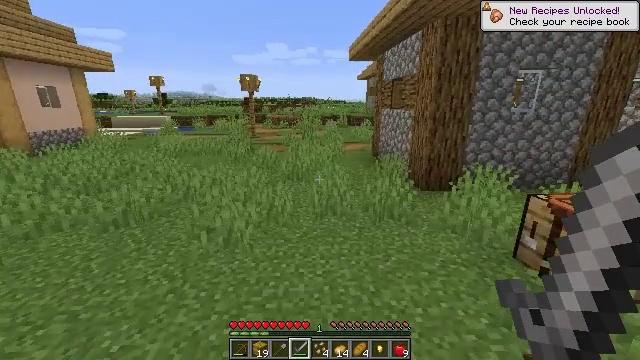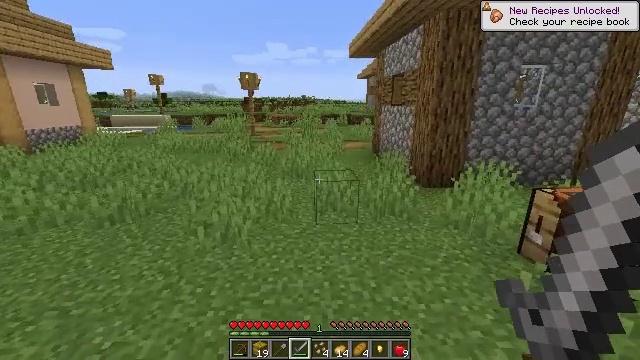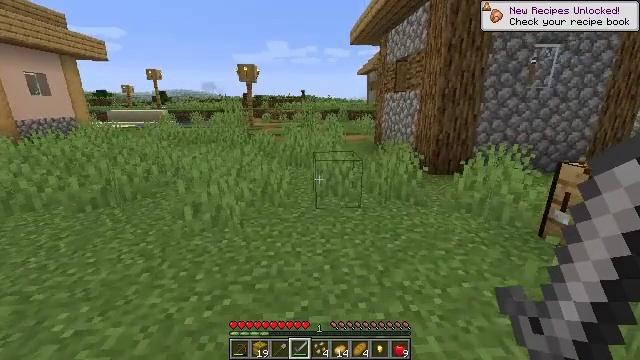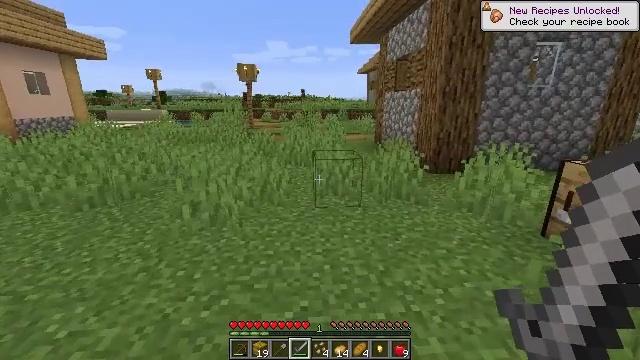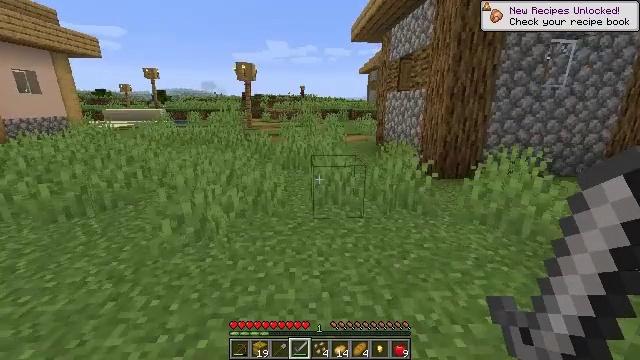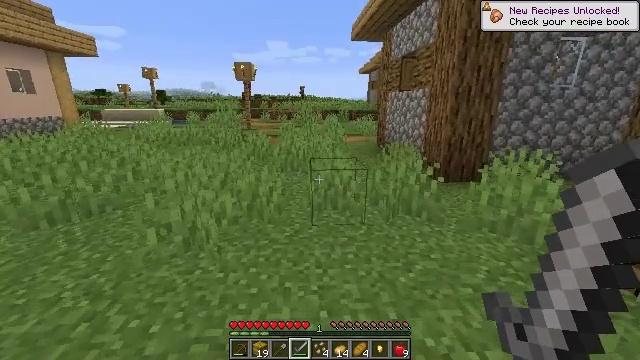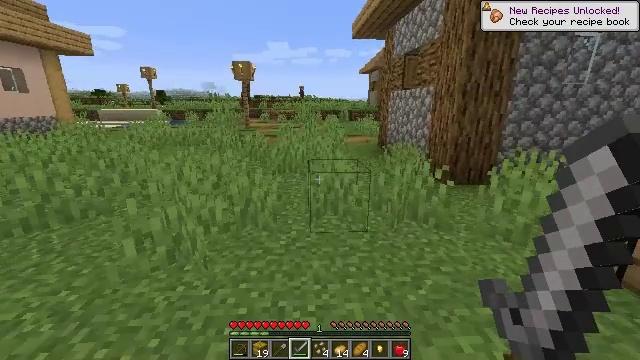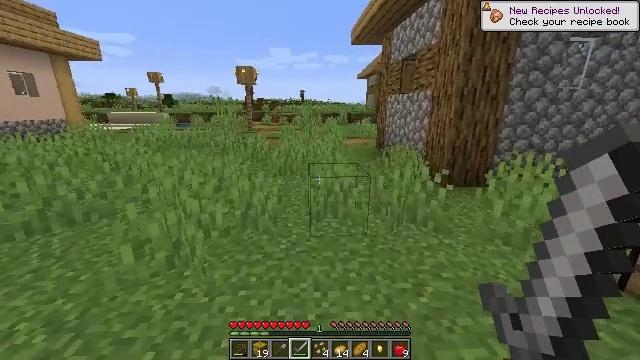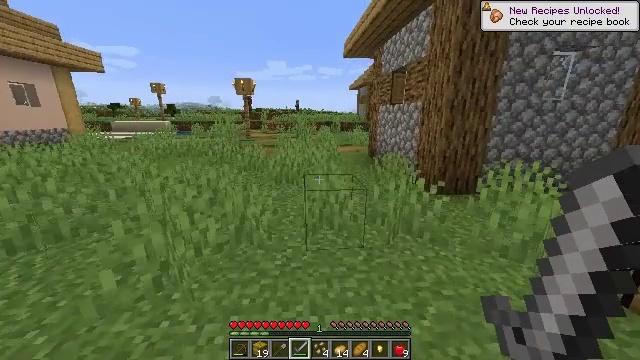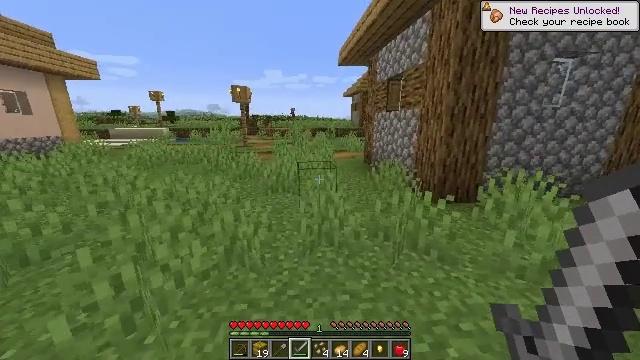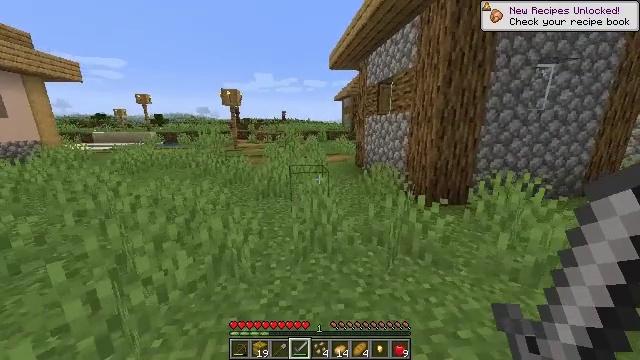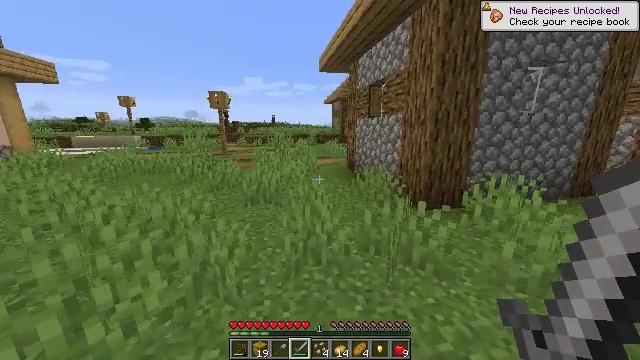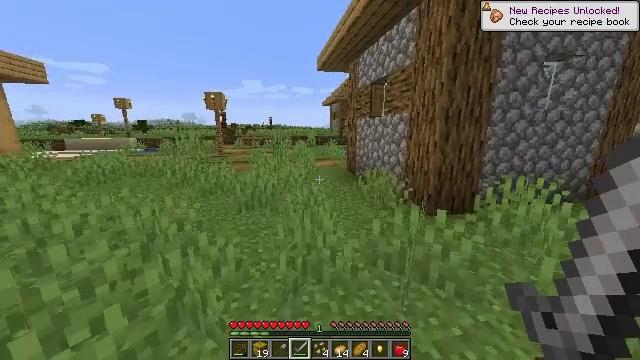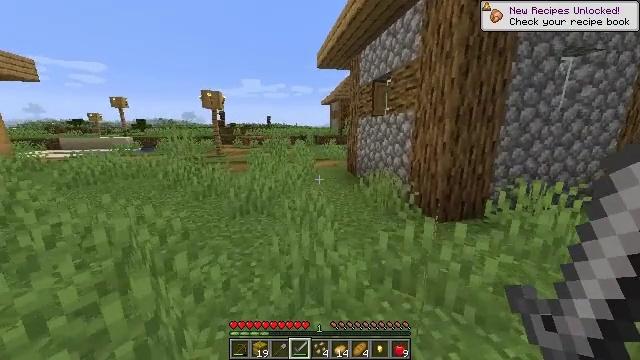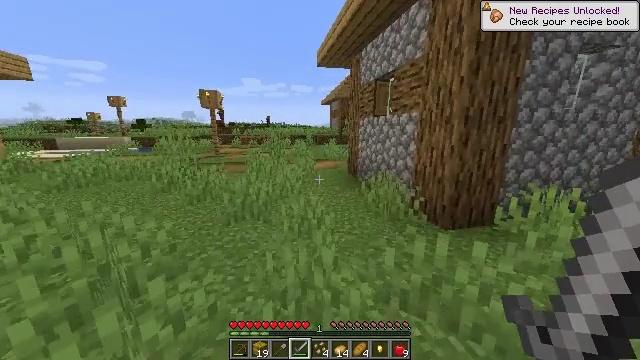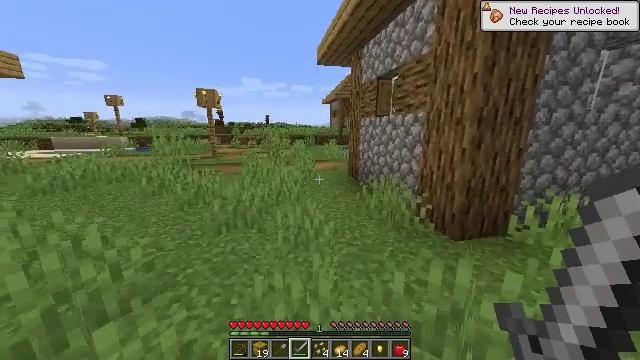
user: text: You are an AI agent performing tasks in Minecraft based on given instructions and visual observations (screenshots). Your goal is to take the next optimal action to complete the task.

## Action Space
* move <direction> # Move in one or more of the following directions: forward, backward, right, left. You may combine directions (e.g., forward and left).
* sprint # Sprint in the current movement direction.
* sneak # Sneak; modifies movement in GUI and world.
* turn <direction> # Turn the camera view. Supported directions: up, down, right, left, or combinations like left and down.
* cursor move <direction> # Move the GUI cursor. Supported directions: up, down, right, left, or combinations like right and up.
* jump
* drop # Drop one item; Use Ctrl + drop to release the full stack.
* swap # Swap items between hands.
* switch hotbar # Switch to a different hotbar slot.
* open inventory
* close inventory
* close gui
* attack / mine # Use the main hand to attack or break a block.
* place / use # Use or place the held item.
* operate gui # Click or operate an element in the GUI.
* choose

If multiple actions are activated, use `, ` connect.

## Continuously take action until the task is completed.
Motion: motion action
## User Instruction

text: Break the tree to get oak logs.
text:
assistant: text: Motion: move forward
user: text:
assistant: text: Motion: move forward
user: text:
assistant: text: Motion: move forward
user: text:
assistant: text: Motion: move forward
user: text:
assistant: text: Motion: move forward
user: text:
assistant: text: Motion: move forward, sprint
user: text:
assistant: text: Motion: move forward, sprint
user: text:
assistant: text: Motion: move forward, sprint, turn right and up
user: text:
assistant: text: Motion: move forward, sprint, turn right
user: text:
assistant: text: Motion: move forward, sprint, turn right
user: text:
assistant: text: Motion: move forward, sprint, turn right
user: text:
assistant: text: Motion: move forward, sprint
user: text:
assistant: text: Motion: move forward, sprint
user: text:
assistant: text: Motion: move forward, sprint
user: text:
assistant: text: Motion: move forward, sprint
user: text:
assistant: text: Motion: move forward, turn right
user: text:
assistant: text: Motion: move forward, turn right, switch to hotbar 3
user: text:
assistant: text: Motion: move forward, turn right, switch to hotbar 3
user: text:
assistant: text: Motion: move forward, turn right, switch to hotbar 3
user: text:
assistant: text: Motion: move forward, turn right, switch to hotbar 3
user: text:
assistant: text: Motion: move forward, turn right
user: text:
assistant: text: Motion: move forward
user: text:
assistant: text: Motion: move forward
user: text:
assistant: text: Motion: move forward, turn left
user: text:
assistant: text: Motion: move forward, turn left, attack / mine
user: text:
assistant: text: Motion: move forward, attack / mine
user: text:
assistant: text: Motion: attack / mine
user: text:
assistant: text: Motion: attack / mine
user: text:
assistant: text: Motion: attack / mine
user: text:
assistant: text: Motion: attack / mine